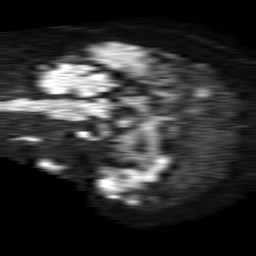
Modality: TRACE
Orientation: sagittal
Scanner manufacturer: philips
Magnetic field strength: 1.5 T
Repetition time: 4.6 s
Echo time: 0.08941 s